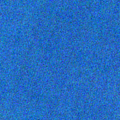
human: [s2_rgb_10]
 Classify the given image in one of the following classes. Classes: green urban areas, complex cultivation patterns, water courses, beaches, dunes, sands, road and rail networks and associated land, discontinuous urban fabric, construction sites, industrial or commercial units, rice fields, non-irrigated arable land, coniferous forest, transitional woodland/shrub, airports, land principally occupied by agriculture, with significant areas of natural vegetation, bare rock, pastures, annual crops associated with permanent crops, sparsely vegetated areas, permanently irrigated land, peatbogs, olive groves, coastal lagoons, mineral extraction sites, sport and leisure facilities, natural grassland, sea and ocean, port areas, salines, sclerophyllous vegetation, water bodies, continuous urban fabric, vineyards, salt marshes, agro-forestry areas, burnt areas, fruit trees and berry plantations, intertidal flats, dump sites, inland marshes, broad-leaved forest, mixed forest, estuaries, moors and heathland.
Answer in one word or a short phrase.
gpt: sea and ocean